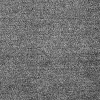
Atmospheric dust classification: dusty